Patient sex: M
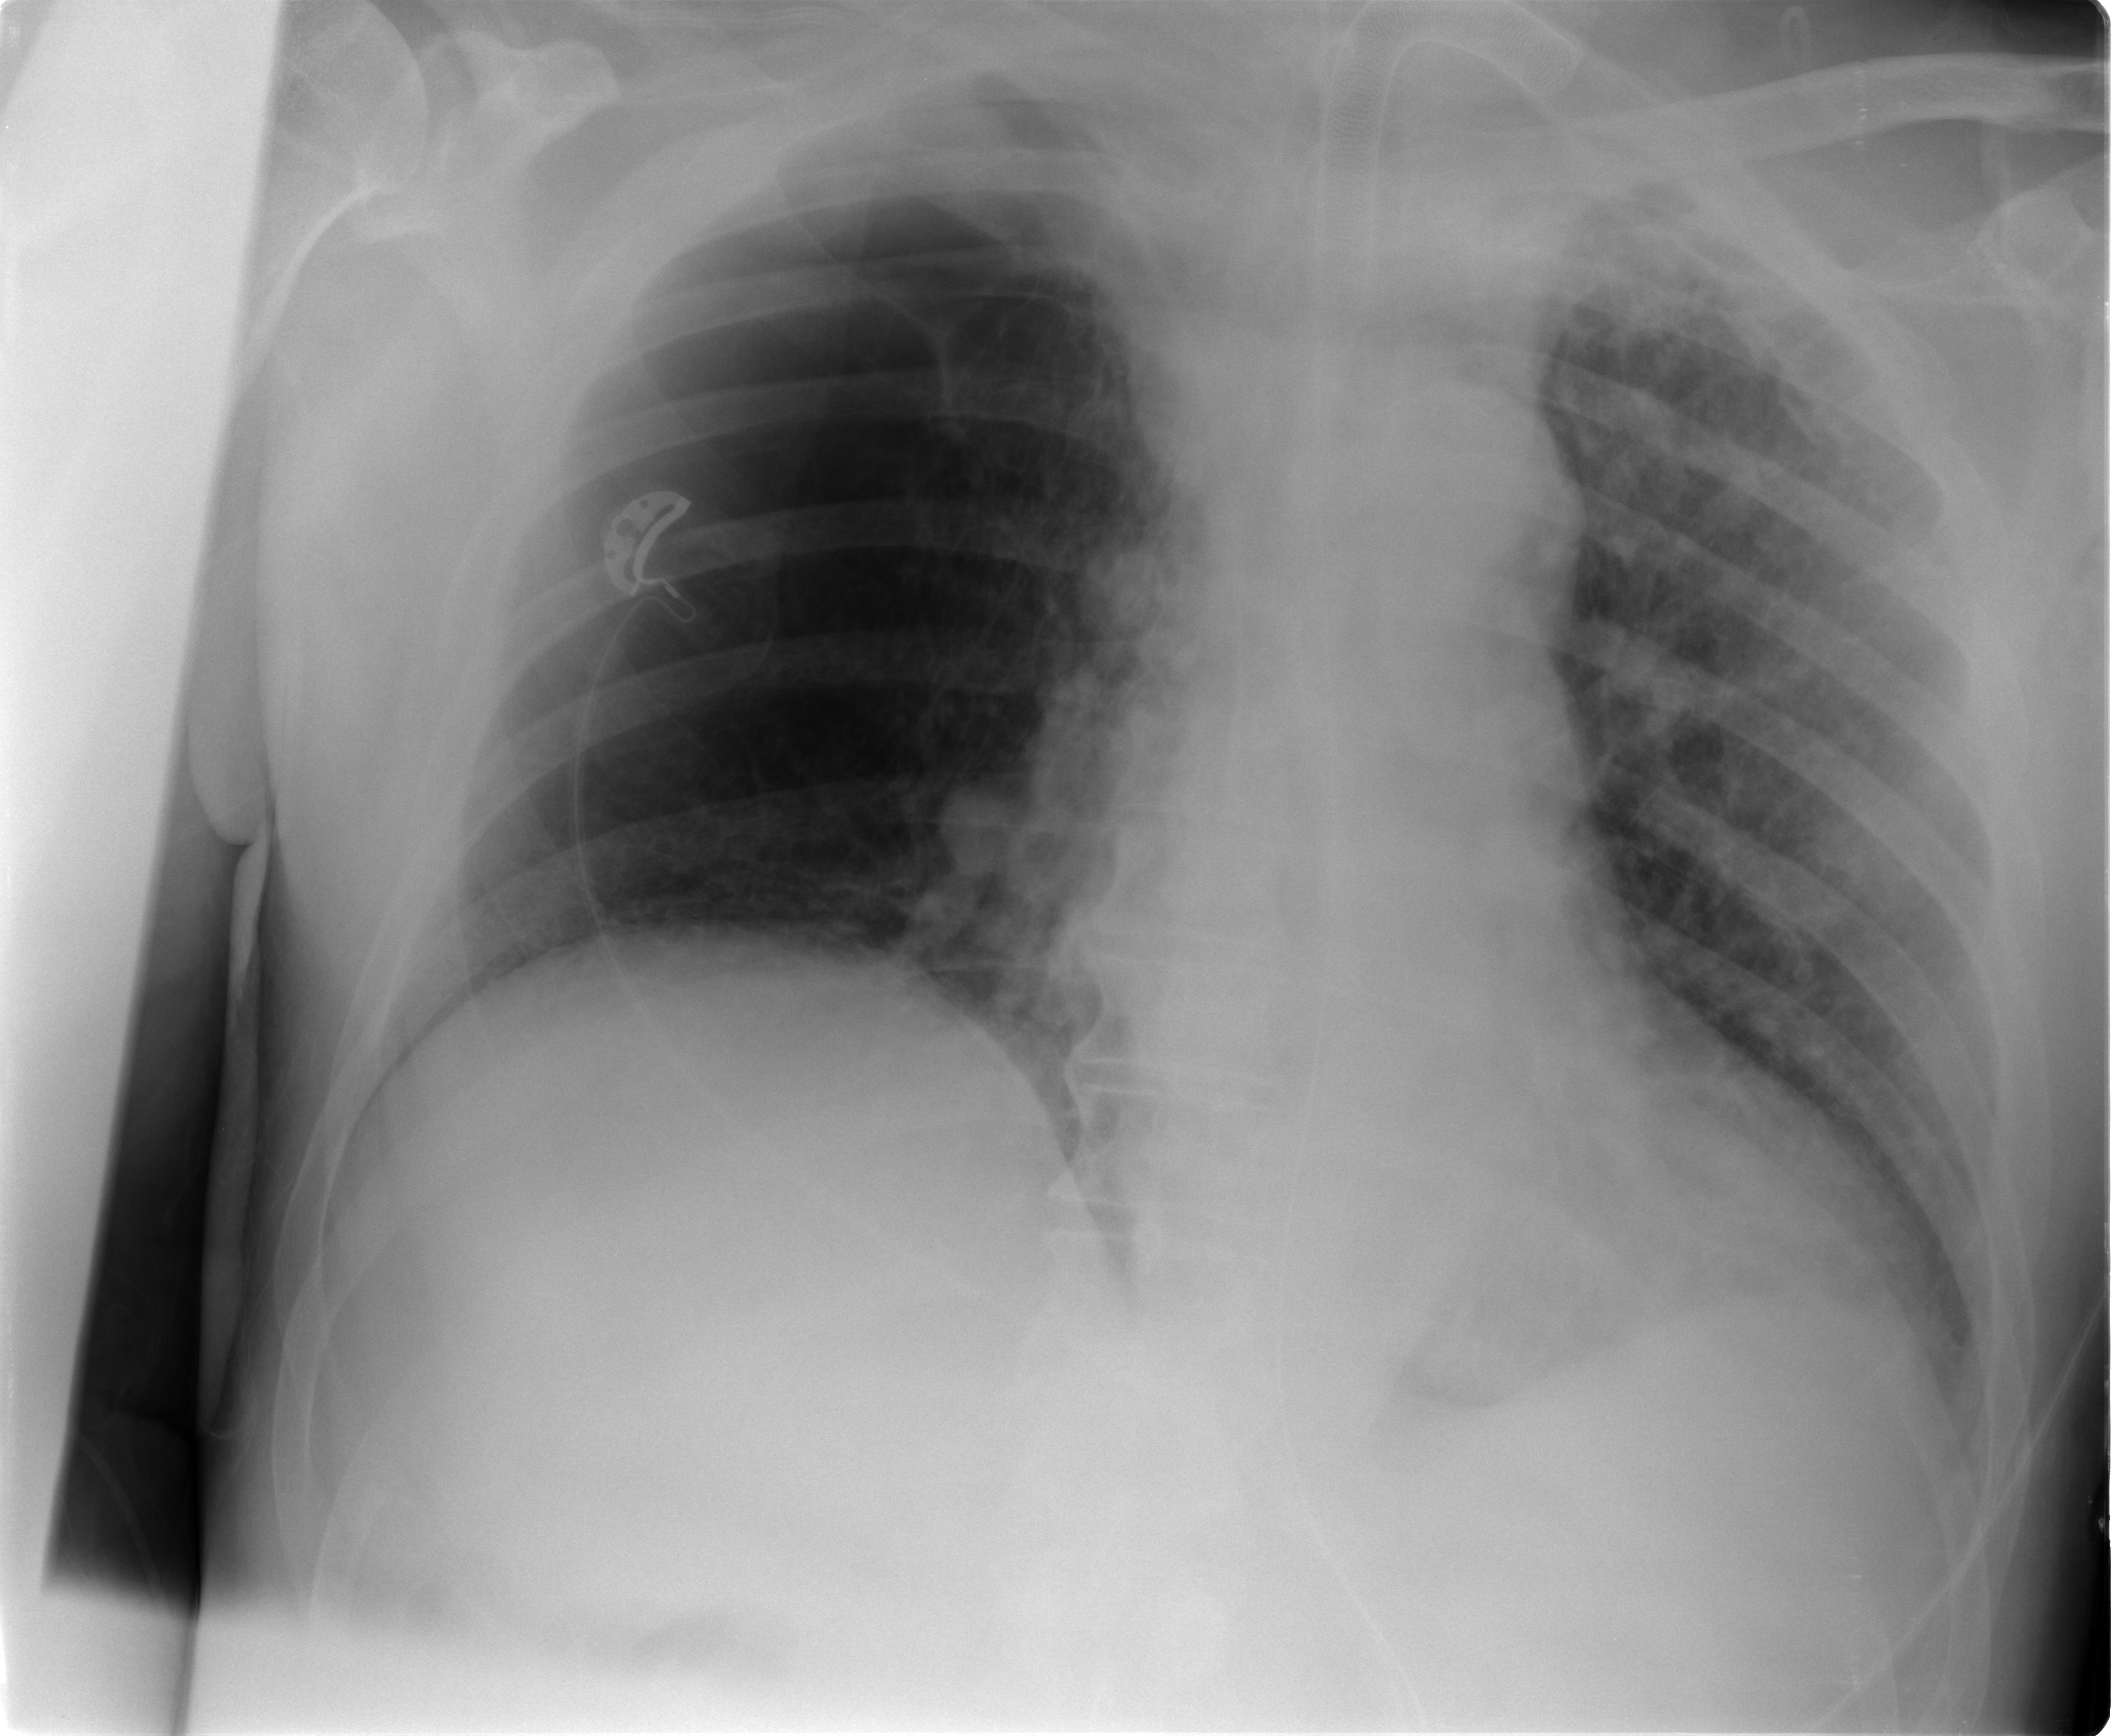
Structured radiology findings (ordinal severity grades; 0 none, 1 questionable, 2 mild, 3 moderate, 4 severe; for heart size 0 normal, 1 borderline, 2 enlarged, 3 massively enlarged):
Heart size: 0
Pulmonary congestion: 1
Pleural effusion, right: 0
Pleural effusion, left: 2
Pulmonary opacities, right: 0
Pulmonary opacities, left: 3
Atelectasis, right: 2
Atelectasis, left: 2